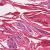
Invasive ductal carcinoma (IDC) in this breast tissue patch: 0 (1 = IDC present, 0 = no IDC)